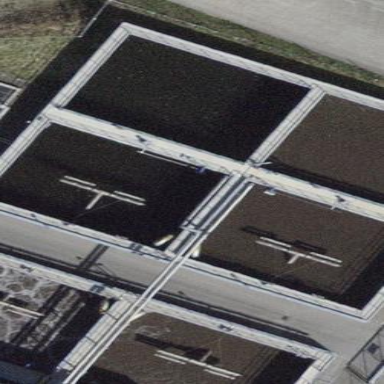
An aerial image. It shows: View of wastewater plant.